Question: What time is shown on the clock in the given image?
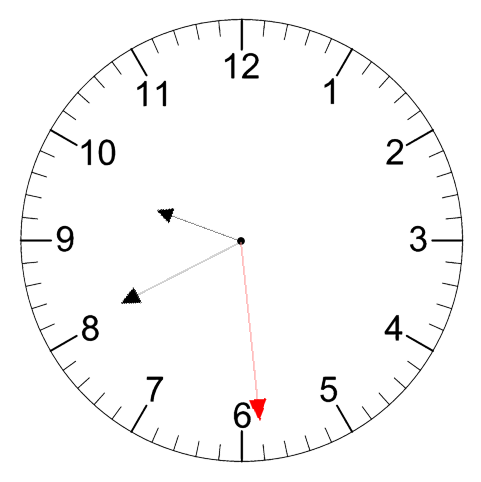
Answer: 09:40:29